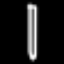
Label: pencil